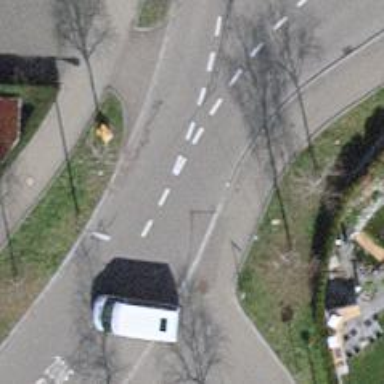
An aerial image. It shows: Asphalt sidewalk.